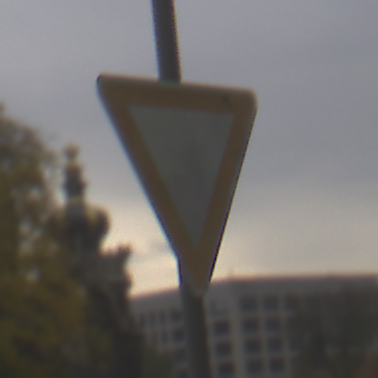
Verkehrszeichen: VorfahrtGewaehren
Umgebung: Outdoor, Nature
Tageszeit: MorningAfternoon
Wetter: Overcast
Licht: Natural
Jahreszeit: Autumn
Kontrast: LowContrast